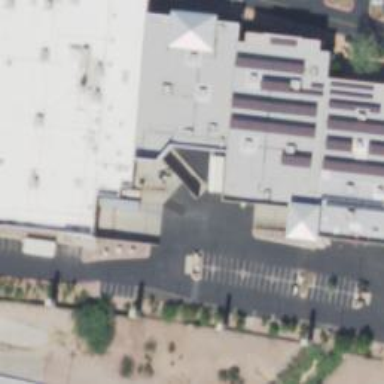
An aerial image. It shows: Veterinary facility.